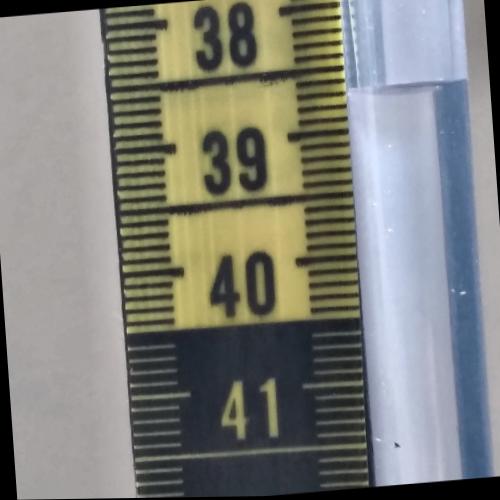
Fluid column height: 38.7 cm